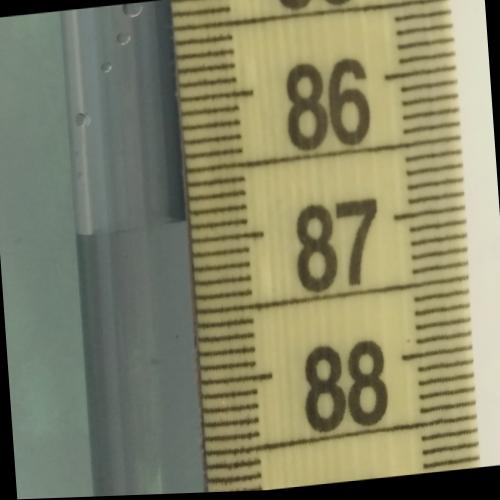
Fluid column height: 86.9 cm